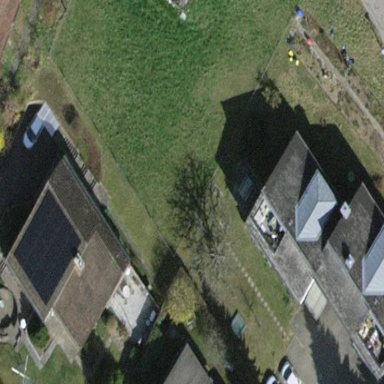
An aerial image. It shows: Detached building.